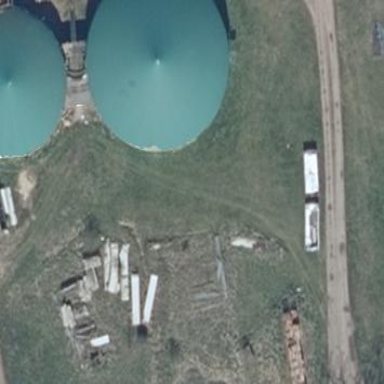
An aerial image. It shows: Building with storage tank.